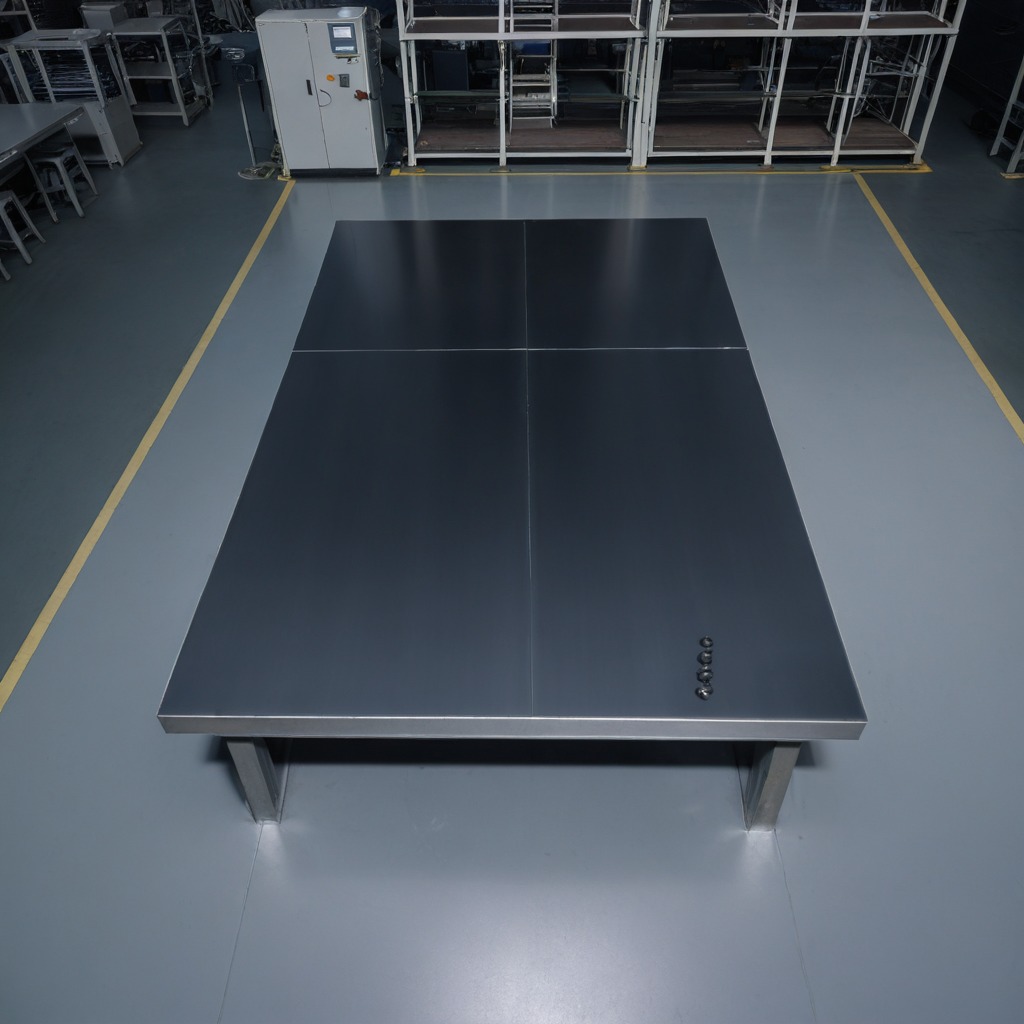
A coiled metal spring is lying on the clean empty table in the basement in the evening.